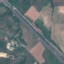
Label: Highway